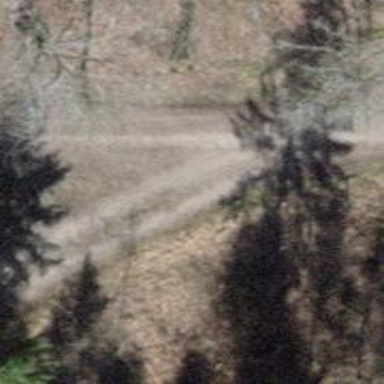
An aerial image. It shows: Track with grade2 pebblestone surface.